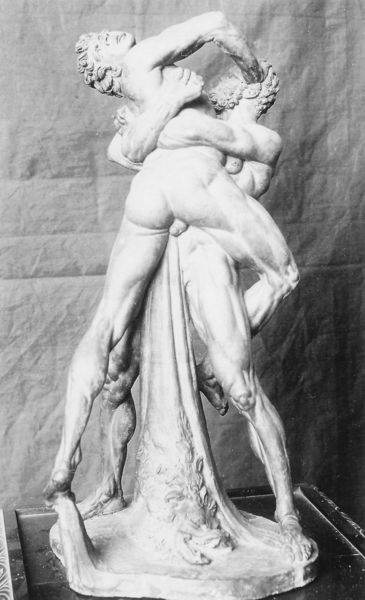
Titel: Herkules und Antaeus
Künstler: Stefano Maderno
Institution: Venedig, Ca’ d’Oro
Schlagwörter: akt, baum, kampf, kopf, mann, nackt, weiß, bewegung, frau, haar, köpfe, marmor, männer, ohr, bart, bärte, arm, arme, sehen, sockel, stein, hände, stamm, haare, locken, skulptur, statue, beine, bein, hintern, umarmung, gewalt, kraft, muskeln, plastik, erotik, geschlecht, foto, penis, knabe, sex, raub, schwarzweiß, streit, faust, schlag, kämpfen, jüngling, verschlungen, entführung, standbein, gefecht, ringen, sehne, hoden, sehnen, ringer, vergewaltigung, rinringer